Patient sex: M
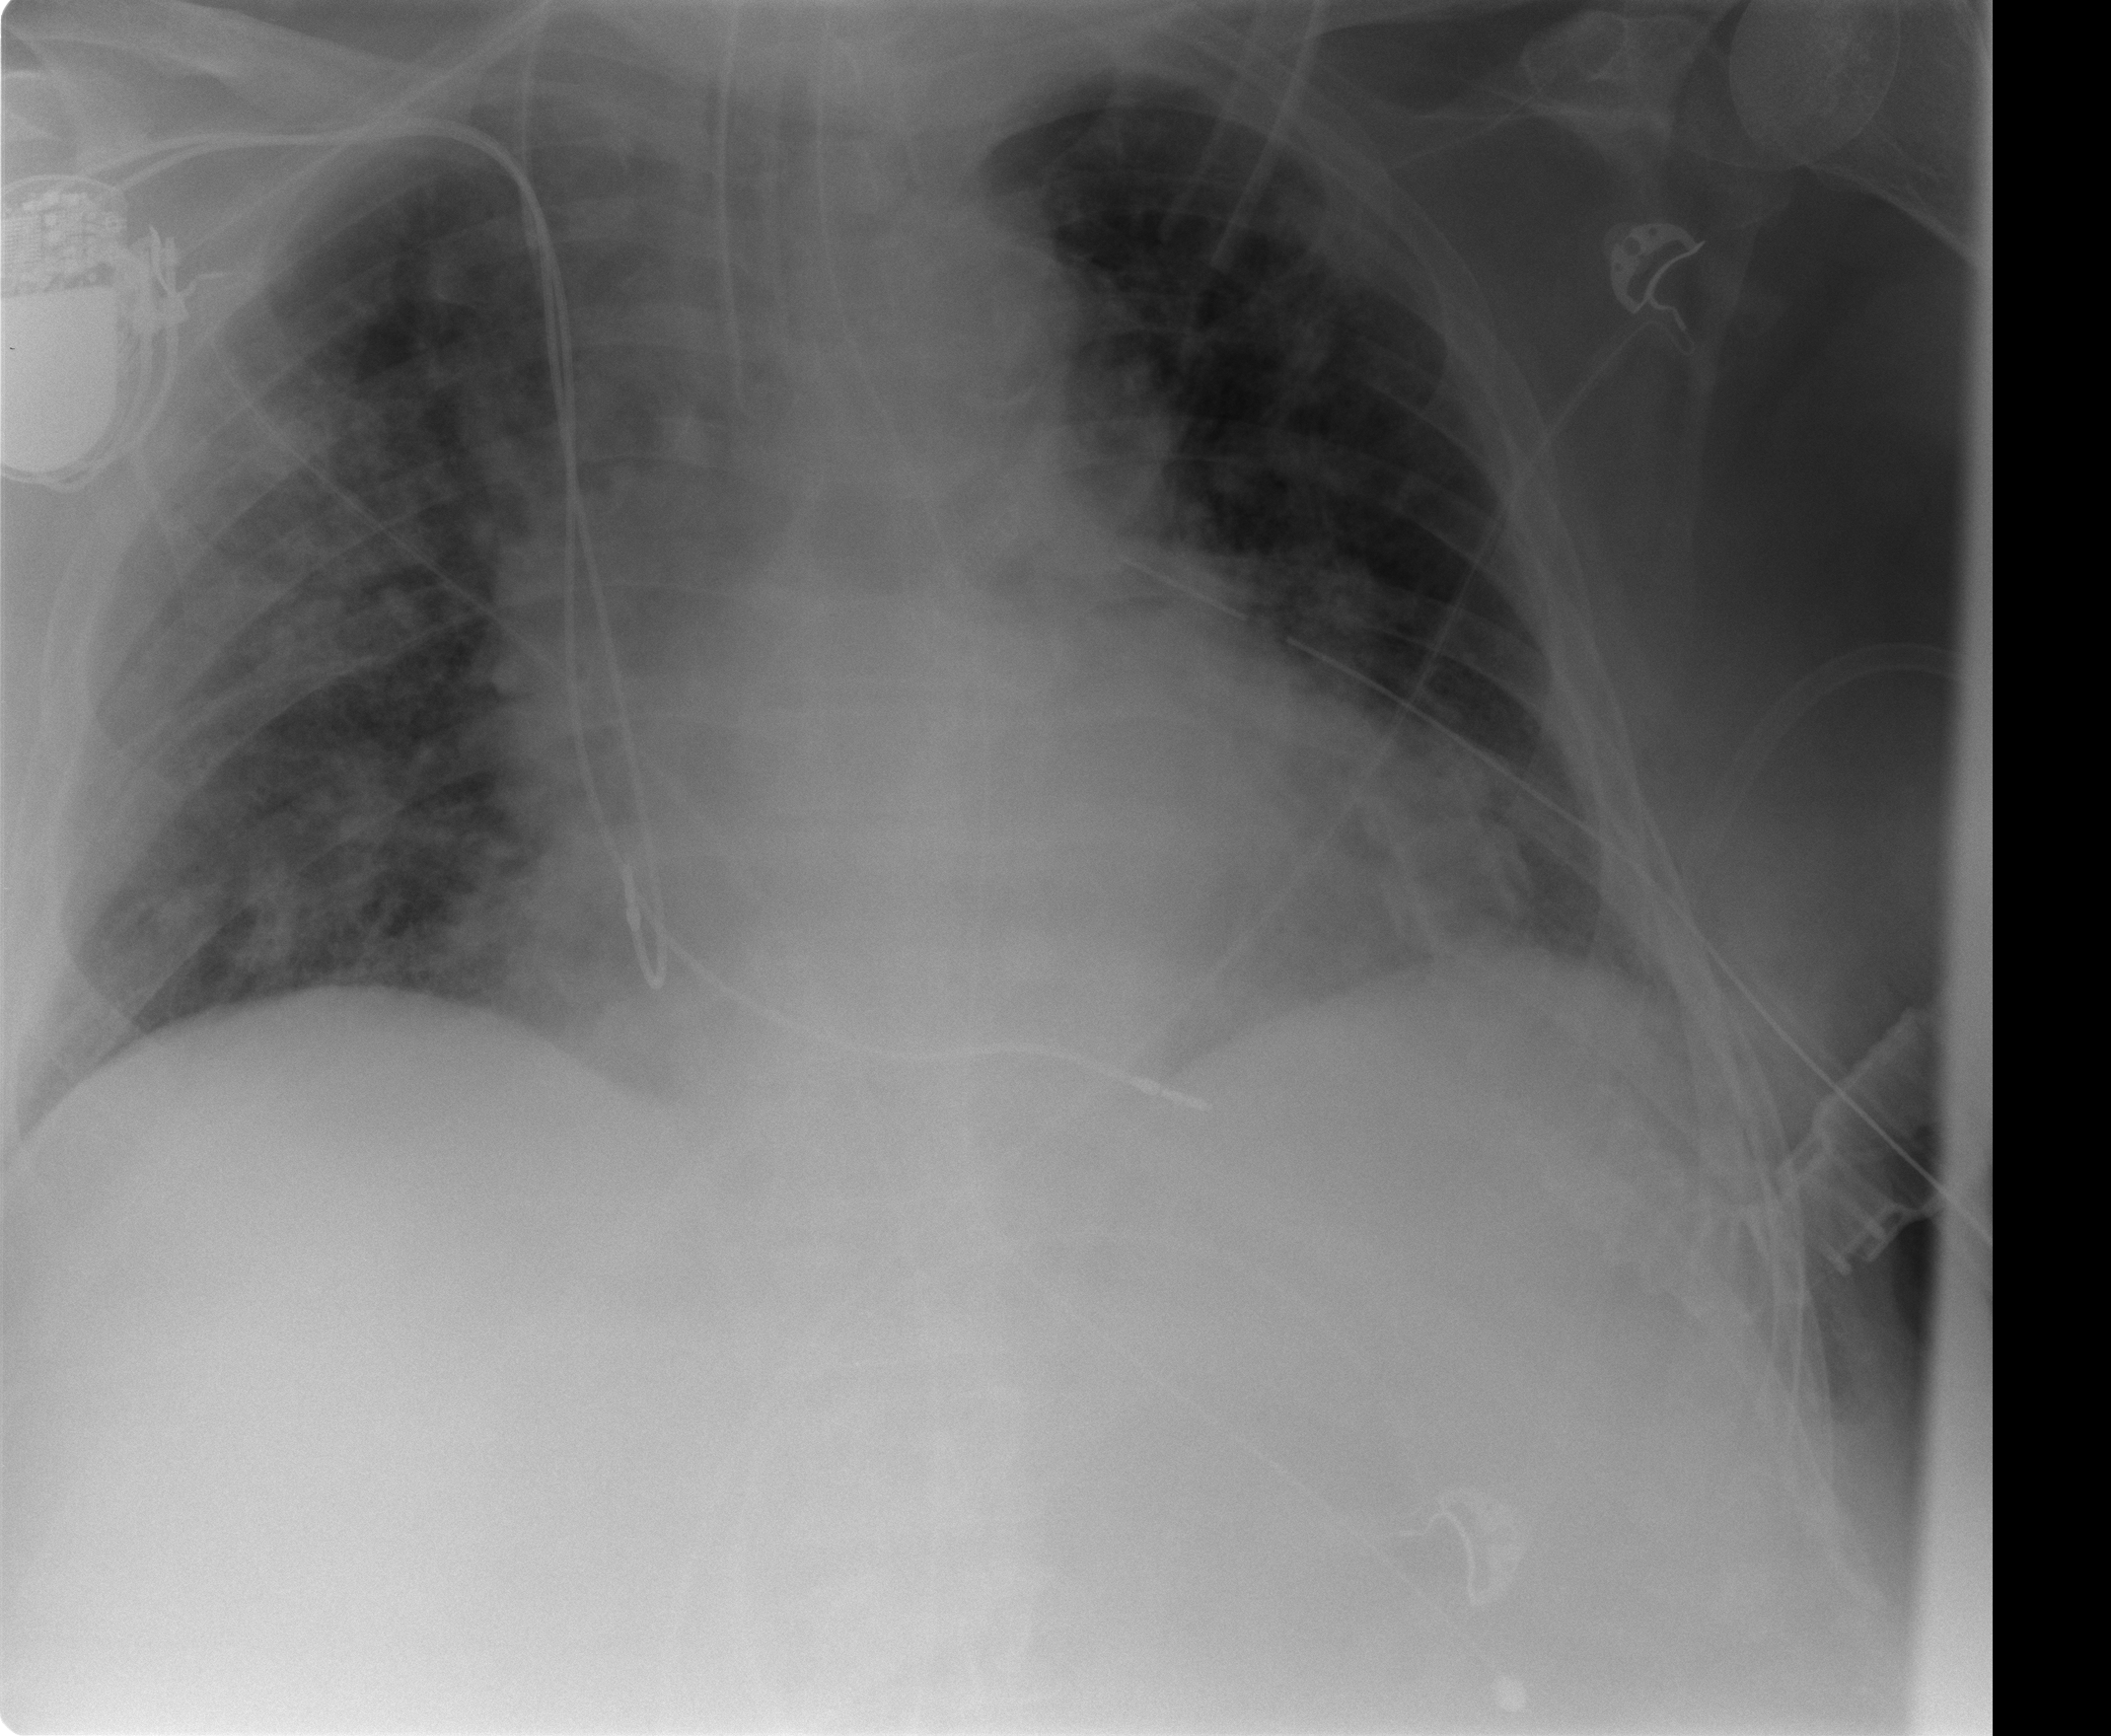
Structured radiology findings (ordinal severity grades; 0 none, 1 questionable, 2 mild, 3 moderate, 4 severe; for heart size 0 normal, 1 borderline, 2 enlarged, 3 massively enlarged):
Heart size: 2
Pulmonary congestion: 2
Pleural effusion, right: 0
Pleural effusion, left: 0
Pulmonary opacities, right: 2
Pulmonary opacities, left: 2
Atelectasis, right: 2
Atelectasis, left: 0